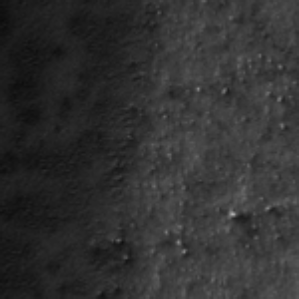
Label: frost